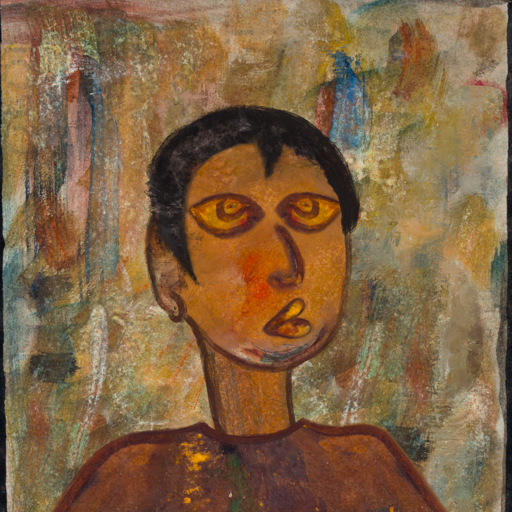
Background: Pipe, Head And Neck Side: Pipe, Face Side: Comrade, Bust: Comrade, Hair Side: Roy_Bahadur, Head Accessory: Blank, Second Necklace: Blank, Necklace: Blank, Baby: Blank